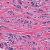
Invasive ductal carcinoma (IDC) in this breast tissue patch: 1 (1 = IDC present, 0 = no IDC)